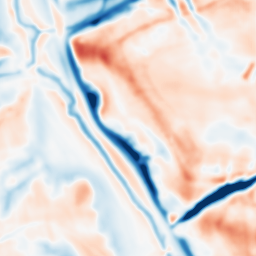
Category: multiscale
Decomposition family: dog
Decomposition parameters: sigma_low: 2
sigma_high: 10
Upsampling method: fft_zeropad
Upsampling parameters: scale: 2
Upsampling scale: 2